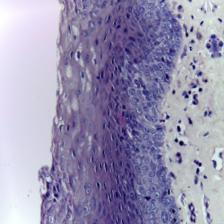
Diagnosis: Normal